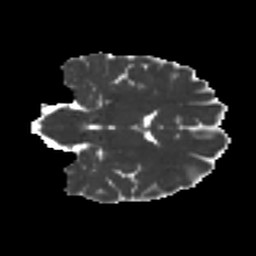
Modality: MD
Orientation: coronal
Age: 32
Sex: male
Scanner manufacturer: ge
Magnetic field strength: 3 T
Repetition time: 7.8 s
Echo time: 0.061 s